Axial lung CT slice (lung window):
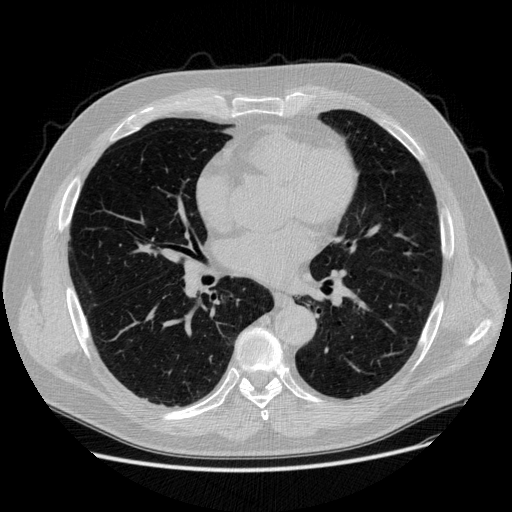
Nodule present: no